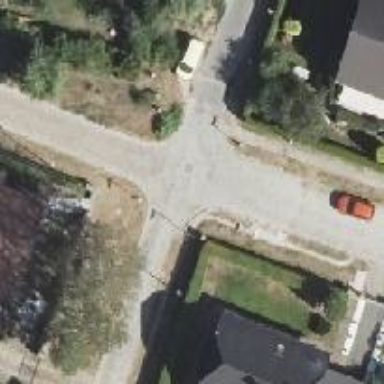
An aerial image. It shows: Residential road.